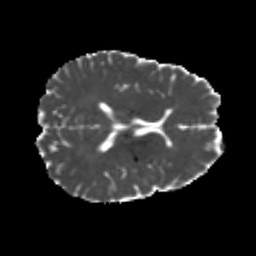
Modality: MD
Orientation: axial
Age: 23
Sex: male
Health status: healthy
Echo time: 0.074 s